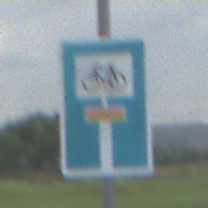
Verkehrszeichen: SackgasseRadverkehrDurchlaessig
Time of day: MorningAfternoon
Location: Outdoor (RoadRail)
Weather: PartlyCloudy
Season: NotSpecified
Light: Natural